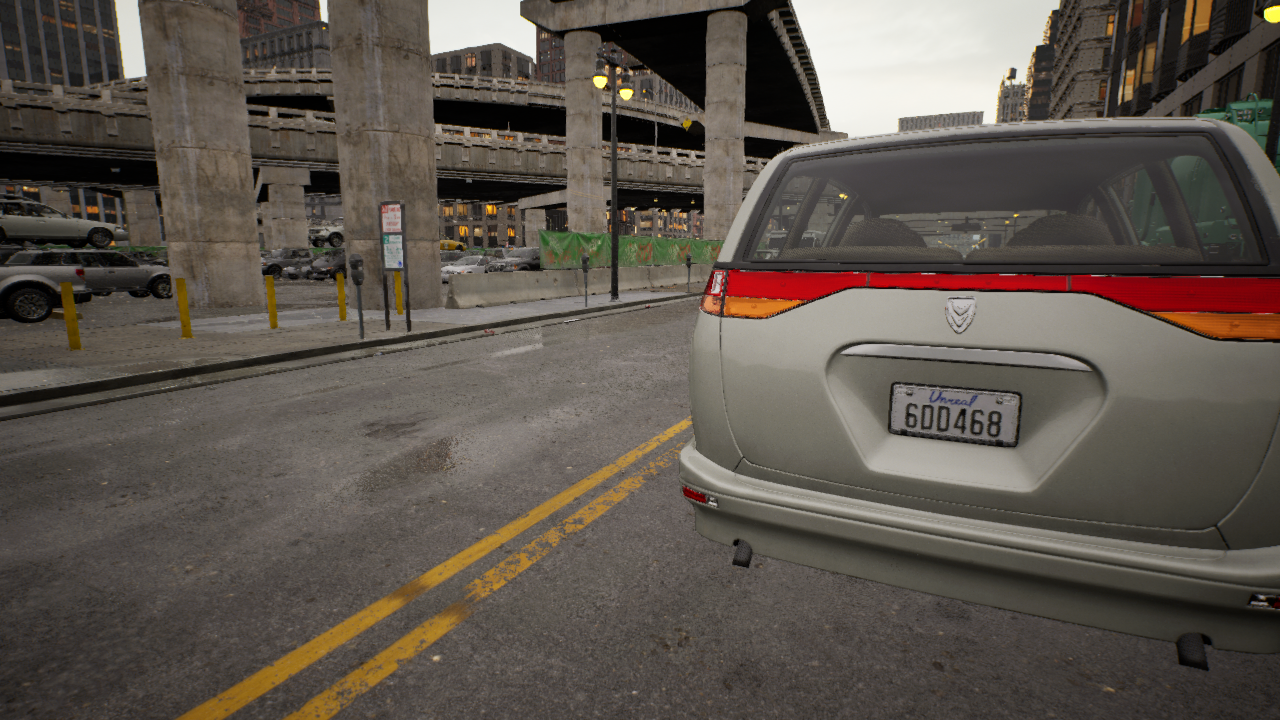
Venue: downtown
Lighting: golden hour
Vehicle rig: minivan